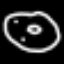
Label: donut